Question: I'm new to c. Please help me
Why do I get this error using eclipse
'''
Multiple markers at this line
- request for member 'ToString' in something not a structure or union
- Method 'ToString' could not be resolved
'''
Here is my code
'''
#include <stdio.h>
int main()
{
int s = 5;
int n = 4;
char g = s.ToString();
char l = n.ToString();
printf(g+l);
return 0;
}
'''

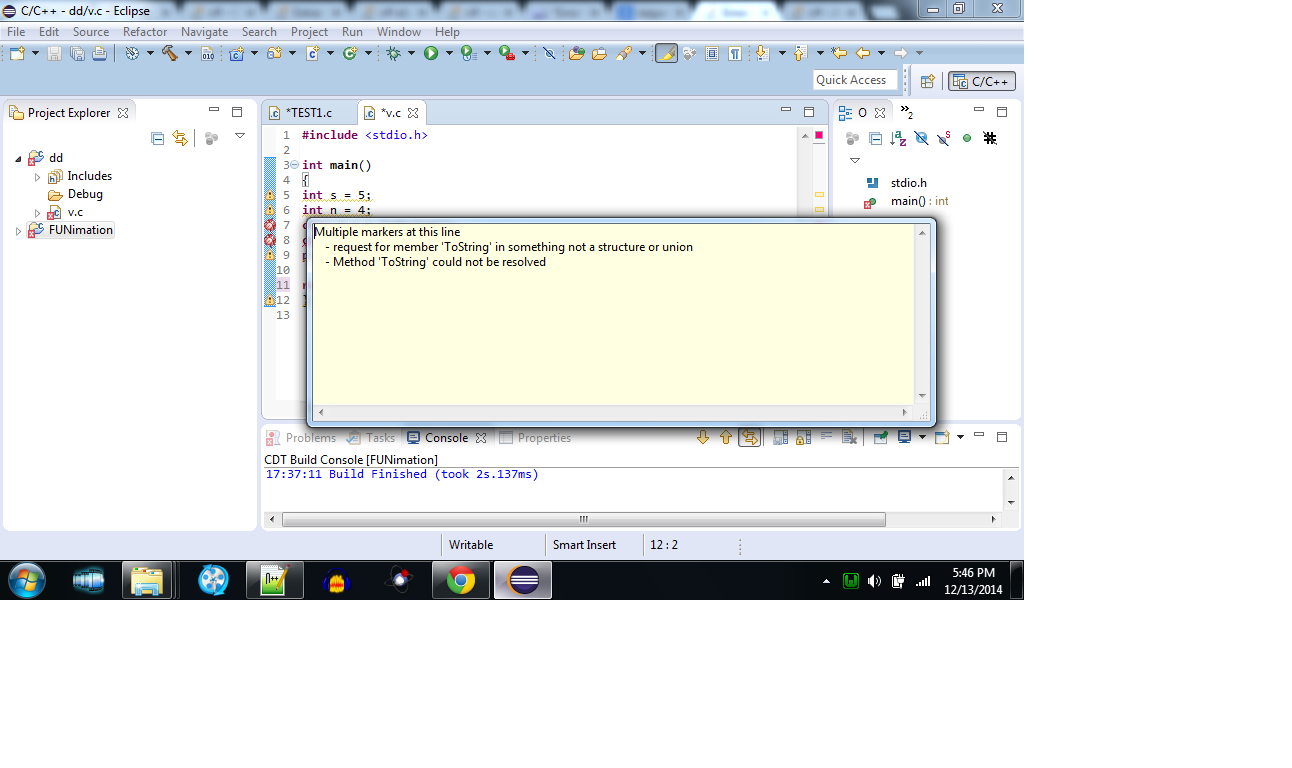
Answer: 's' and 'n' are just 'int's; they don't have a 'ToString()' method. Also, as @remyabel pointed out, 'char' is not the appropriate type for storing a string value, anyway; it stores only one character.
You don't need to convert your 'int's to strings at all to do what you're trying to accomplish, so you actually want something like this:
'''
#include <stdio.h>
int main()
{
int s = 5;
int n = 4;
printf("%d%d", s, n); // you can't add l to g here!
return 0;
}
// output 54
'''
<URL>
Oh, and use more descriptive variable names!
To save the string, as requested in the comments, you could do this:
'''
char myString[10];
sprintf(myString, "%d%d", s, n); // myString is now "54"
'''